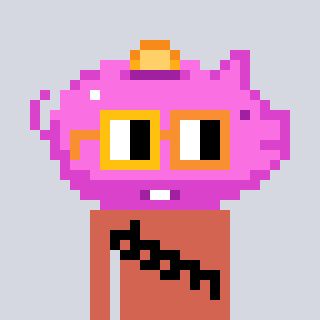
a pixel art character with square yellow and orange glasses, a piggybank-shaped head and a peachy-colored body on a cool background